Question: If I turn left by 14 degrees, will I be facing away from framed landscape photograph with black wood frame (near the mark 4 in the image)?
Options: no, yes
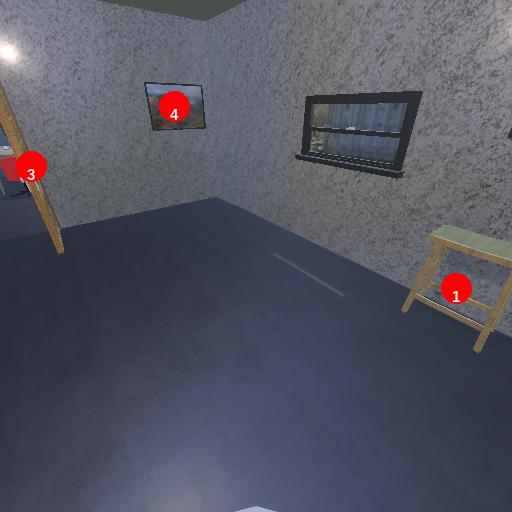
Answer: no